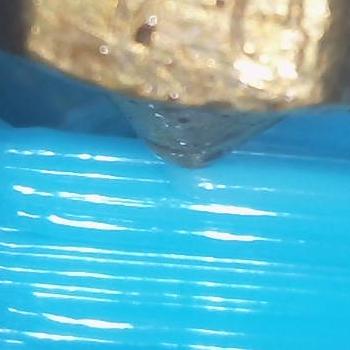
Flow rate: 283%